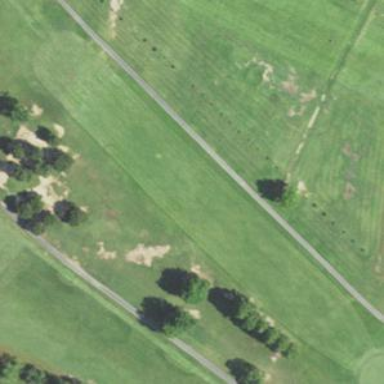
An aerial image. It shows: Grassy area designated as golf fairway.